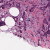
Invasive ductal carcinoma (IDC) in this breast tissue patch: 1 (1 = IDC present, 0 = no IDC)